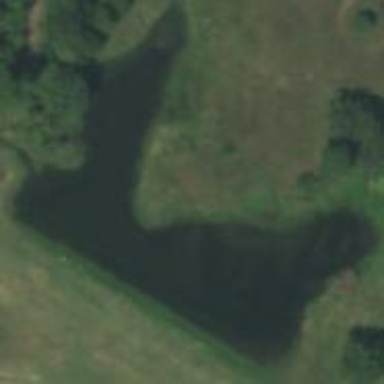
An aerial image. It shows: Pond with natural water.